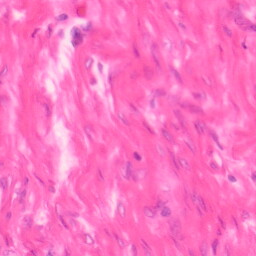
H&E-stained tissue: Colon